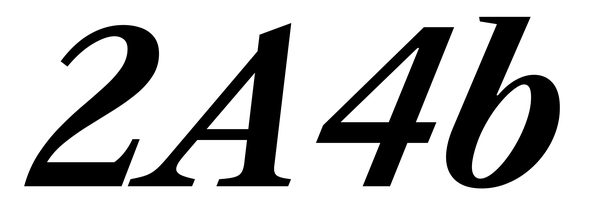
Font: LibreCaslonText-Italic_Bold_Italic